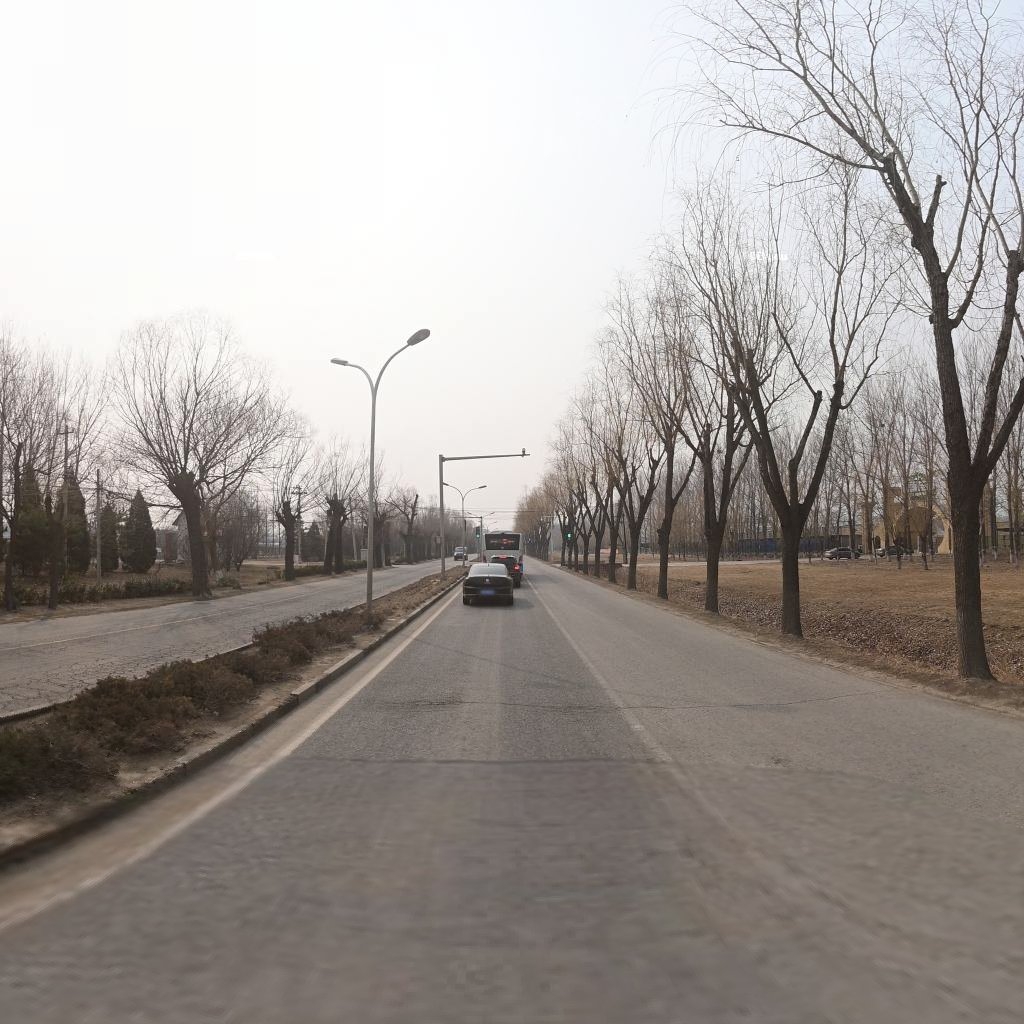
Region: Haidian
Road damage annotations: transverse crack, alligator crack